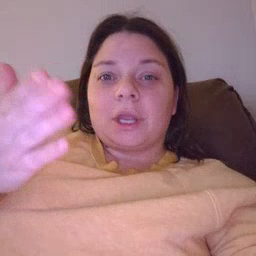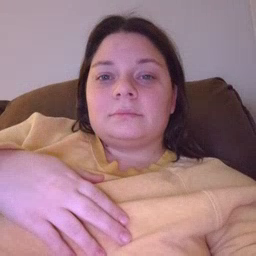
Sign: book